Interaction volume radius: 5 \u00c5
Interaction volume height: 25 \u00c5
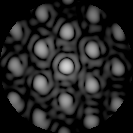
Disorder parameter: 0.2685